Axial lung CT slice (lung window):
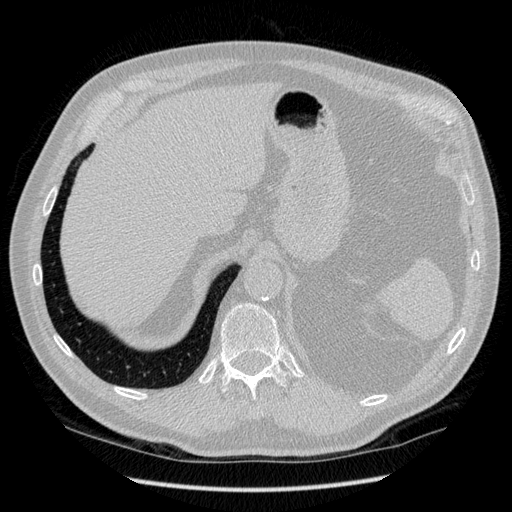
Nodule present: no